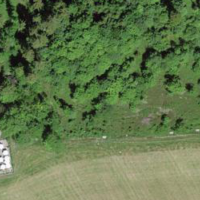
EUNIS habitat code: 44
Species observed at this site:
Raphanus raphanistrum